Interaction volume radius: 5 \u00c5
Interaction volume height: 20 \u00c5
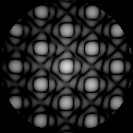
Disorder parameter: 0.00546